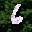
Label: 6